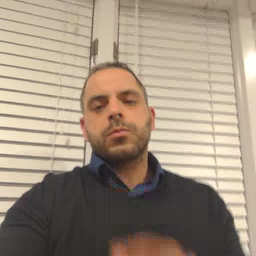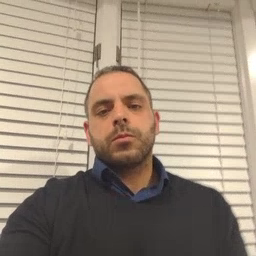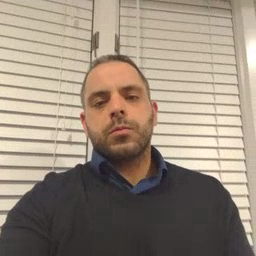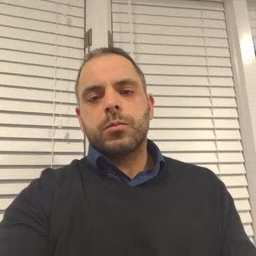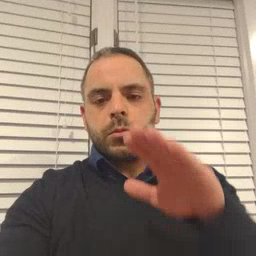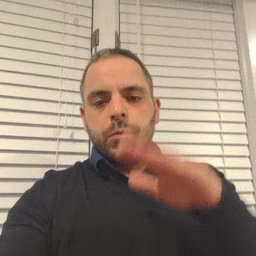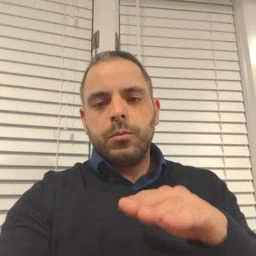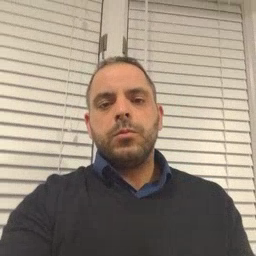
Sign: on